Interaction volume radius: 5 \u00c5
Interaction volume height: 15 \u00c5
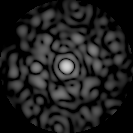
Disorder parameter: 0.8448